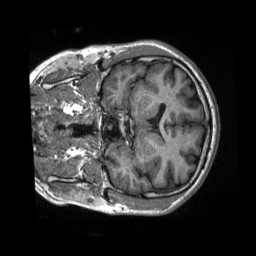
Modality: T1w
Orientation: coronal
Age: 33
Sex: male
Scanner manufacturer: siemens
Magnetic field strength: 3 T
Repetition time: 2.3 s
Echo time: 0.00288 s